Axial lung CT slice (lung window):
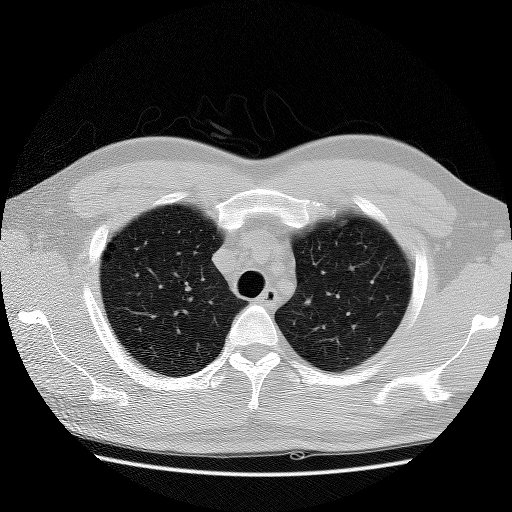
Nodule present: no